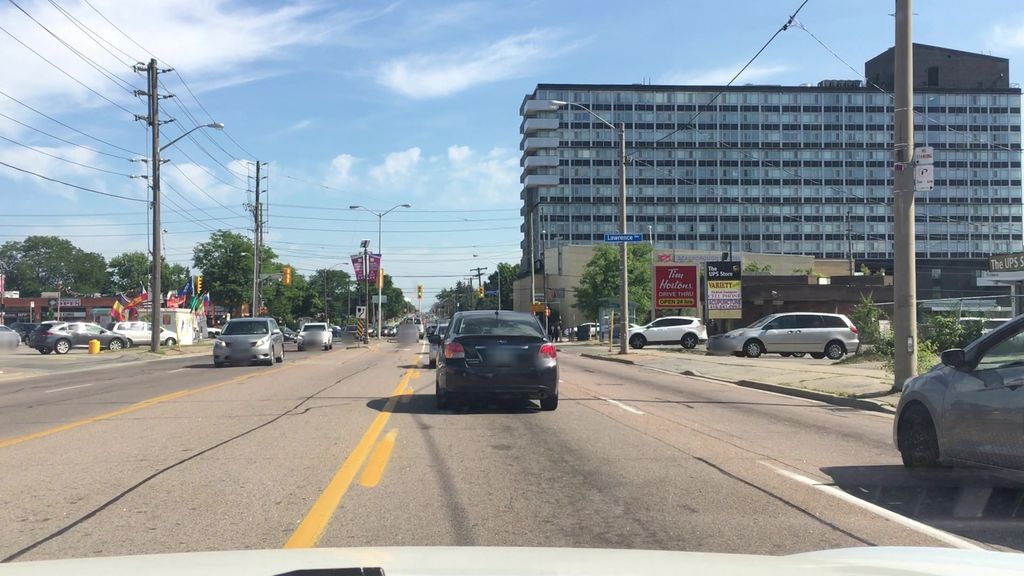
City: toronto